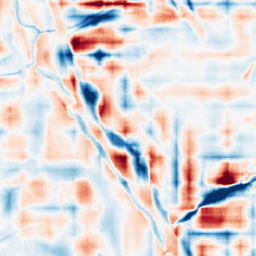
Category: wavelet
Decomposition family: wavelet_reverse_biorthogonal
Decomposition parameters: wavelet: rbio2.4
level: 5
Upsampling method: quadratic
Upsampling parameters: scale: 2
Upsampling scale: 2